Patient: sex M, age 60
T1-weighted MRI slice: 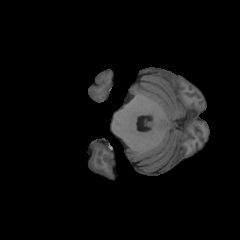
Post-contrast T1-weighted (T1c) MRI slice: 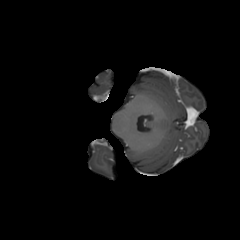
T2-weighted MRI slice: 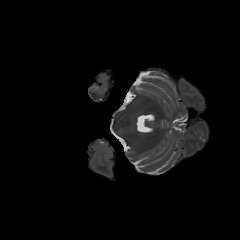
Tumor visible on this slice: no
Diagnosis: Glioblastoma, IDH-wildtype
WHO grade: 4